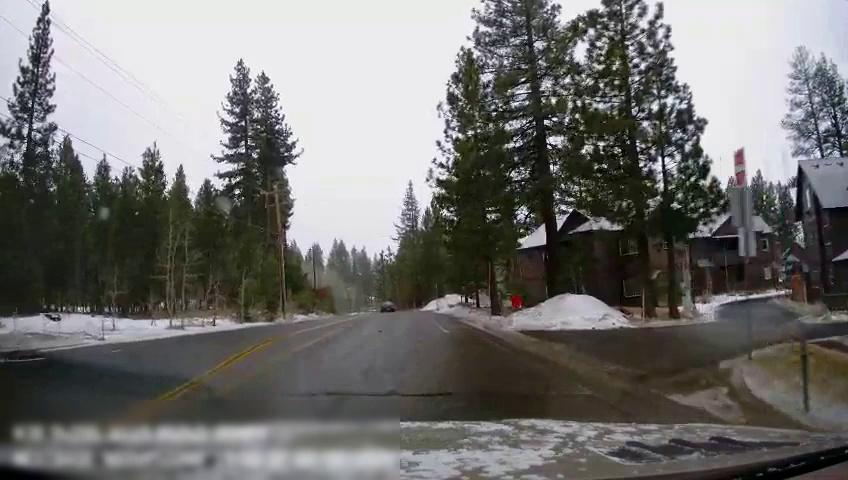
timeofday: Day
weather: Snowy
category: Drivable Space
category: Vehicles | SUV
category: Vehicles | SUV
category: Lanes | Current Lane